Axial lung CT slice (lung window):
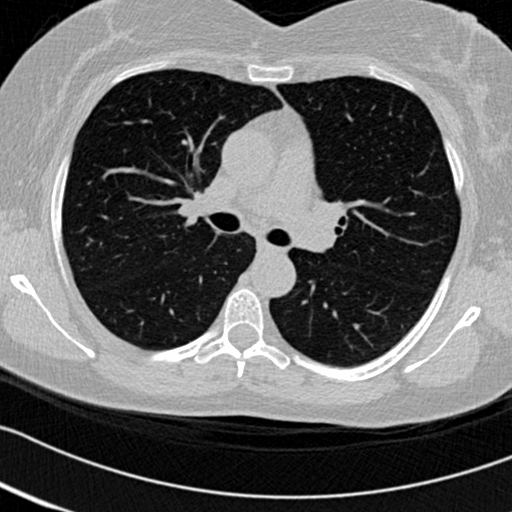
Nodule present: no